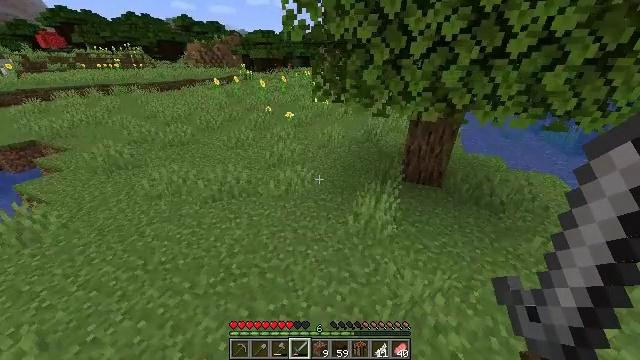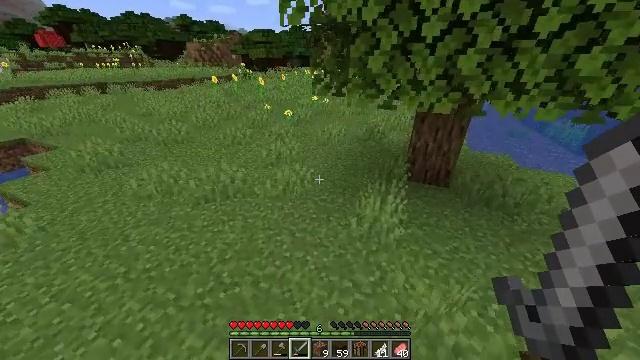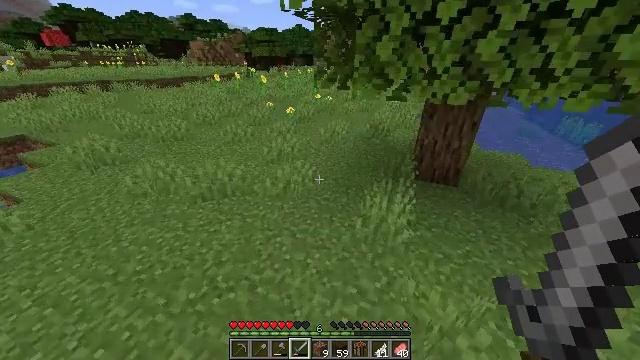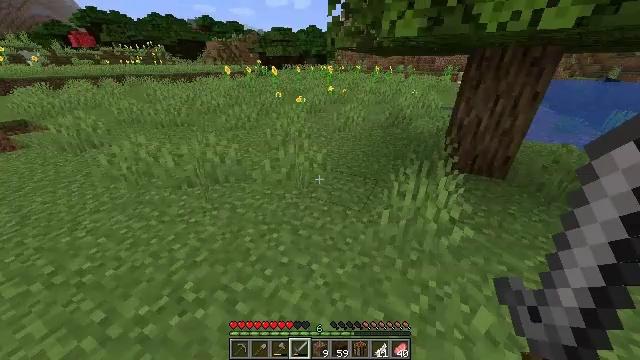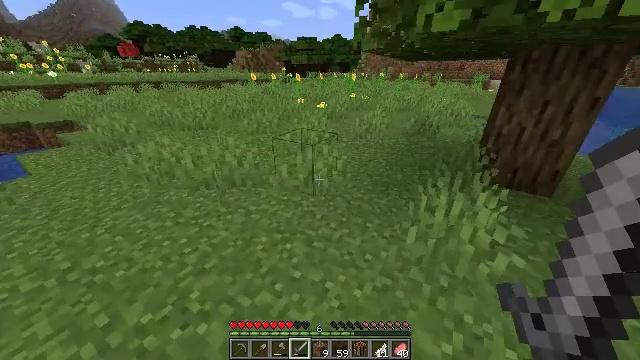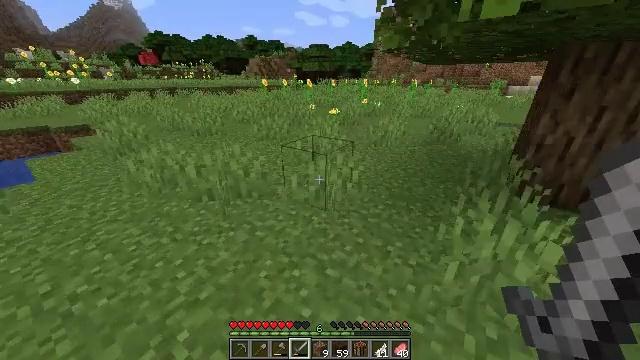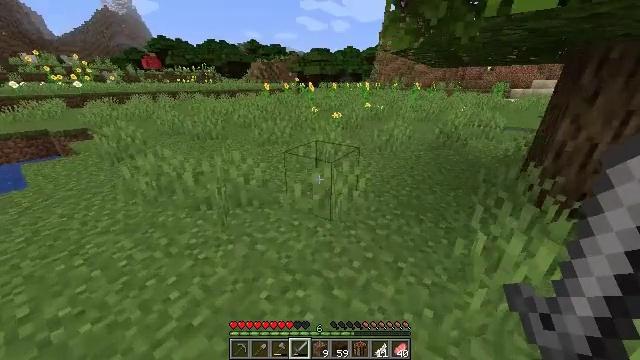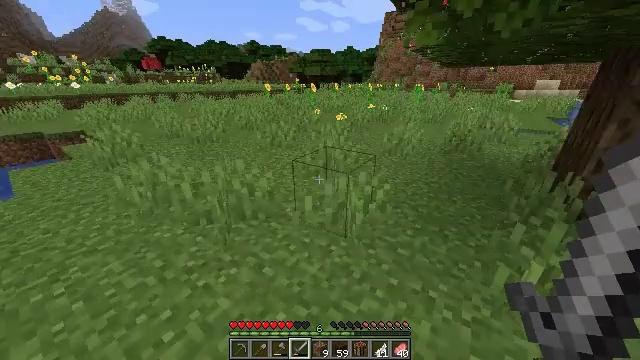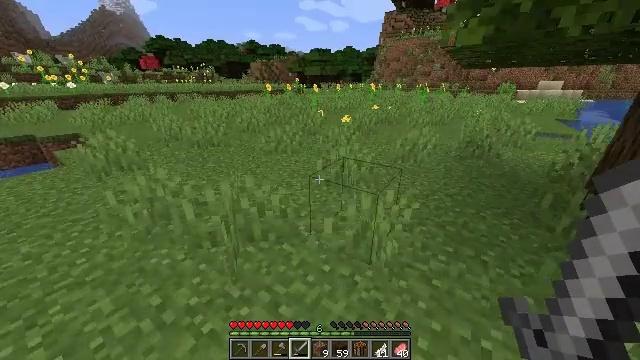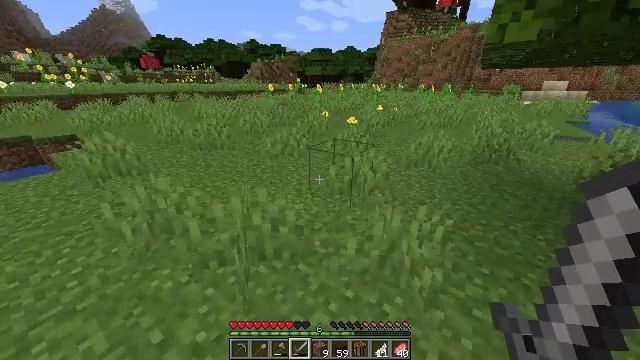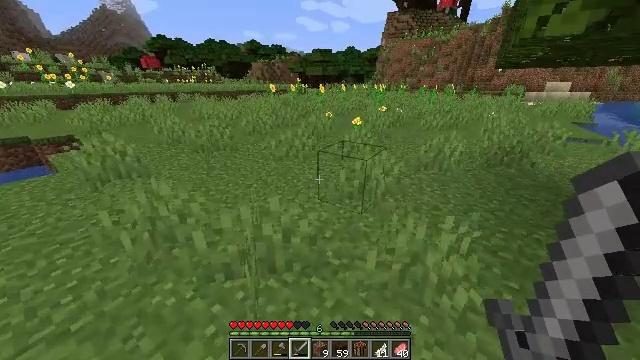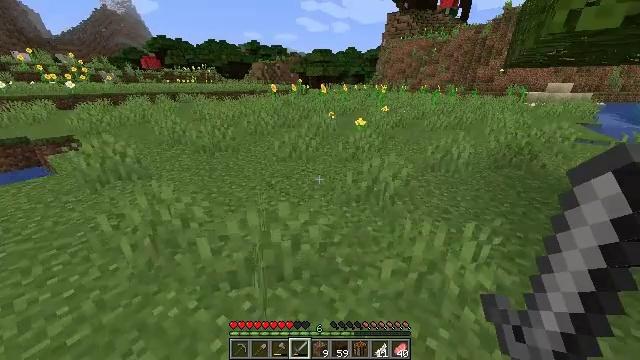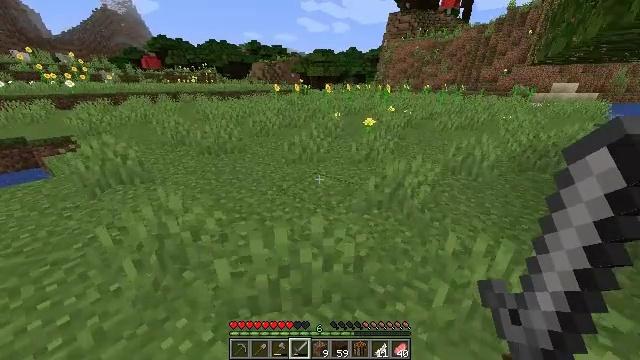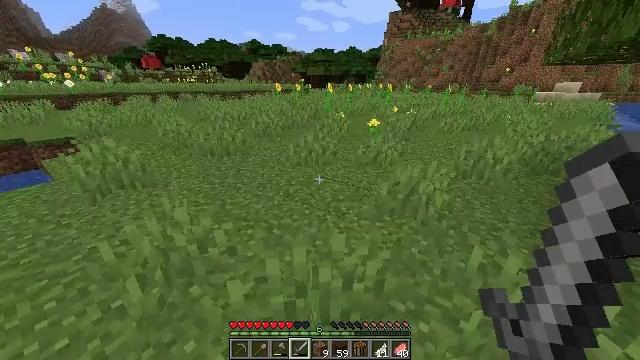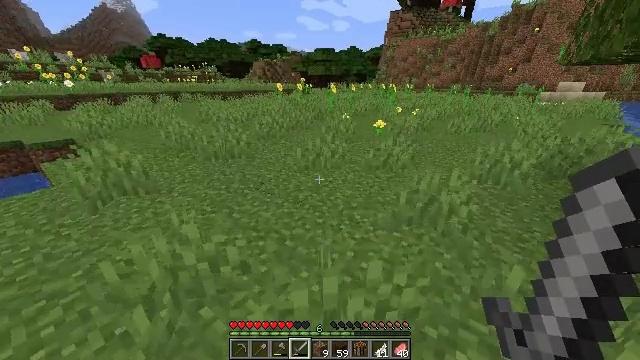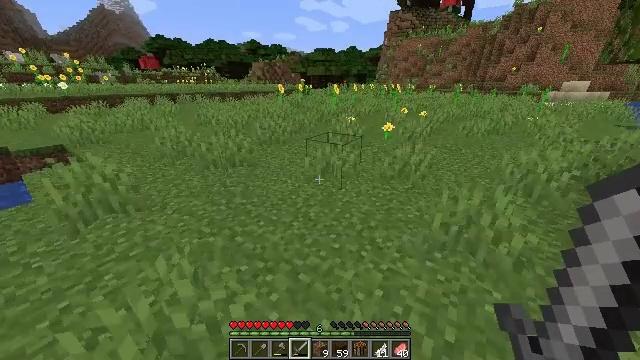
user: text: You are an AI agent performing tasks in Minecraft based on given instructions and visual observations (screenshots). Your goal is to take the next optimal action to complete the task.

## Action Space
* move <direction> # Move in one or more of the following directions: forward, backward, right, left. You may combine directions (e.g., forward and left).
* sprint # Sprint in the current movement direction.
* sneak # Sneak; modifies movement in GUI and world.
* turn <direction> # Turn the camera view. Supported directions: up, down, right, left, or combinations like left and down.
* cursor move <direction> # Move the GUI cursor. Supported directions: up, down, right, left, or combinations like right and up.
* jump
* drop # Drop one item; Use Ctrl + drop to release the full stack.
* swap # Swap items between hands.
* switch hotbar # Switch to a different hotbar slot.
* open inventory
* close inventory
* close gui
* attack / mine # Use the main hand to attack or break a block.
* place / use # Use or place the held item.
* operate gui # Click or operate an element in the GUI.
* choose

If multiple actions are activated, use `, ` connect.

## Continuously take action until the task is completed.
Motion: motion action
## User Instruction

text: Break the sunflower to collect it.
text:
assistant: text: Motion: move forward, sprint
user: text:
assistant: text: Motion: move forward, sprint
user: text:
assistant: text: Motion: move forward and move left, sprint, turn left
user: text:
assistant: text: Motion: move forward and move left, sprint, turn left and up
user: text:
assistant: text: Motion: move forward and move left, sprint, turn left and up
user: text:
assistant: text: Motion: move forward and move left, sprint
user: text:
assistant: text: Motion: move forward and move left, sprint
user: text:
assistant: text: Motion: move forward and move left, sprint
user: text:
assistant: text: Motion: move forward and move left, sprint
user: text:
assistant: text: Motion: move forward and move left, sprint
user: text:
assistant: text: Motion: move forward and move left, sprint
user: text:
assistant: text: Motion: move forward and move left, sprint
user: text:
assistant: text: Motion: move forward and move left, sprint
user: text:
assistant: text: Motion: move forward, sprint
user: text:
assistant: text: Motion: move forward, sprint
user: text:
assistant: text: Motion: move forward, sprint
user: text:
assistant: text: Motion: move forward, sprint
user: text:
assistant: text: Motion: move forward, sprint
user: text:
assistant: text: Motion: move forward, sprint
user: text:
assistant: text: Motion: move forward, sprint
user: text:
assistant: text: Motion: move forward, sprint, jump
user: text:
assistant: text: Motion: move forward, sprint, jump
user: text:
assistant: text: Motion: move forward, sprint, jump
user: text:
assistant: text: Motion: move forward, sprint, jump
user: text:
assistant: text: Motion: move forward, sprint, jump
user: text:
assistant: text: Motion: move forward, sprint, turn right, jump
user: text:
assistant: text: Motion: move forward, sprint, turn right, jump
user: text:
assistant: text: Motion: move forward, sprint, jump
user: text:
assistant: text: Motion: move forward, sprint, jump
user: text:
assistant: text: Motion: move forward, sprint, jump